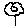
Label: flower